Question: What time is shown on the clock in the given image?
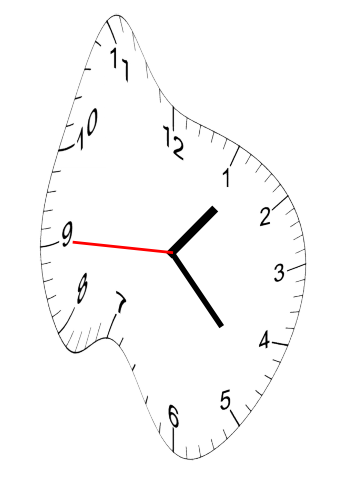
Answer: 01:22:45